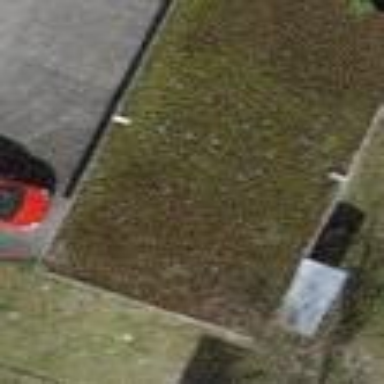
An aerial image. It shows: Garage.